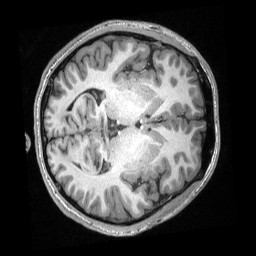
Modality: T1w
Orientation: axial
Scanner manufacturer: siemens
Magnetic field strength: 3 T
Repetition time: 2.3 s
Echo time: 0.00308 s